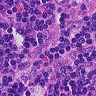
Metastatic tissue present: no